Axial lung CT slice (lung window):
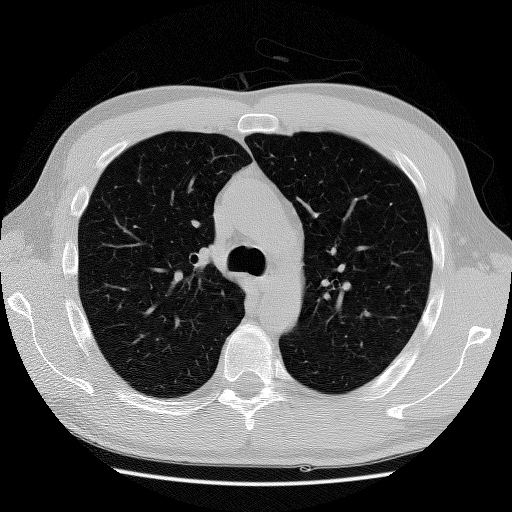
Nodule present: no